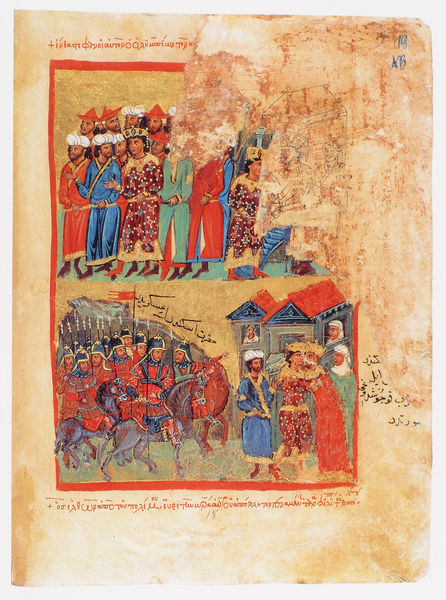
Titel: Der griechische Alexanderroman
Institution: Venedig, Hellenic Institute Codex Gr. 5
Schlagwörter: gruppe, bunt, hintergrund, zeichnung, haus, rot, architektur, rahmen, gewand, gold, pferd, pferde, reiter, schrift, bilder, farbe, krieg, kaiser, könig, soldaten, inschrift, orient, ritter, heer, rüstung, buchseite, helme, arabisch, lanzen, miniatur, sultan, notiz, giebeldach, restaurierung, beschädigt, buchmalerei, sänfte, arhitektur